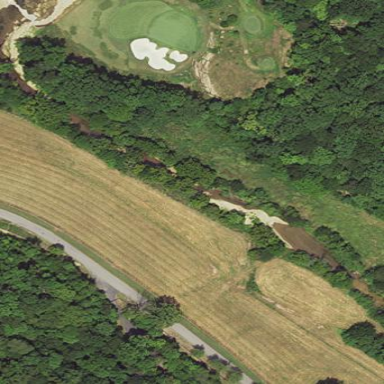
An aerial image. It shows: Water hazard on golf course. The hazard is natural water feature.